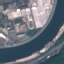
Land use / land cover: River